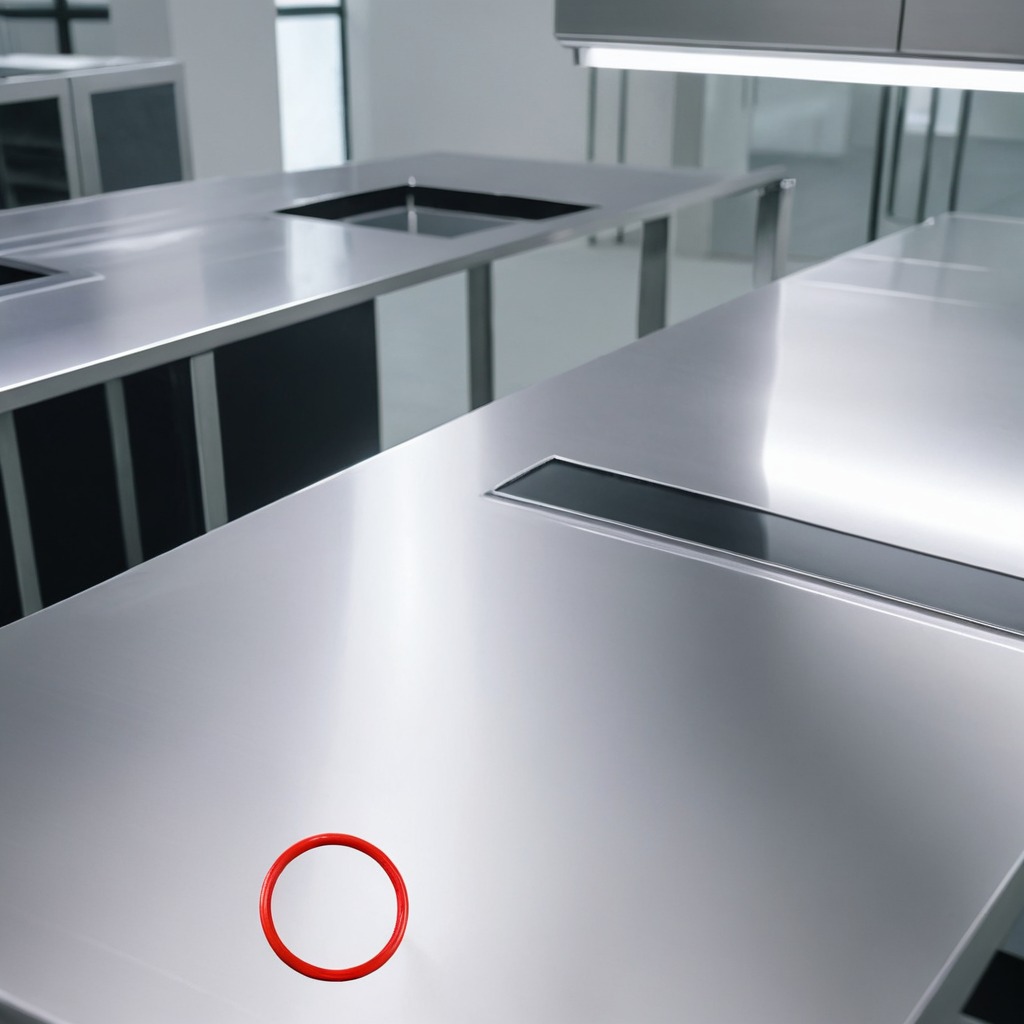
A rubber O-ring is lying on a stainless steel table in a high-end prototyping lab.